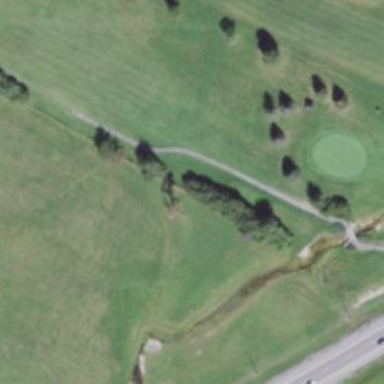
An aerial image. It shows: Path for both roads and golfers.